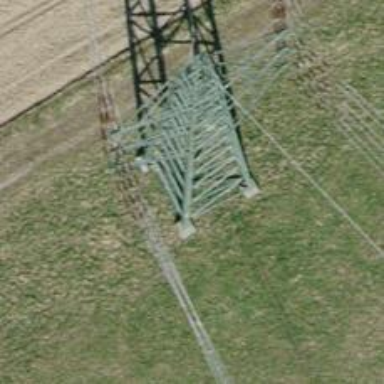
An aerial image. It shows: Power line in the image.